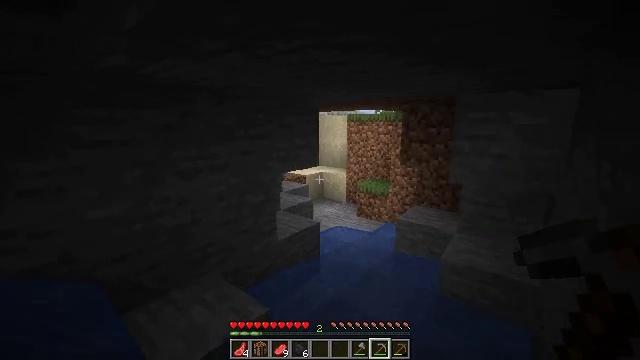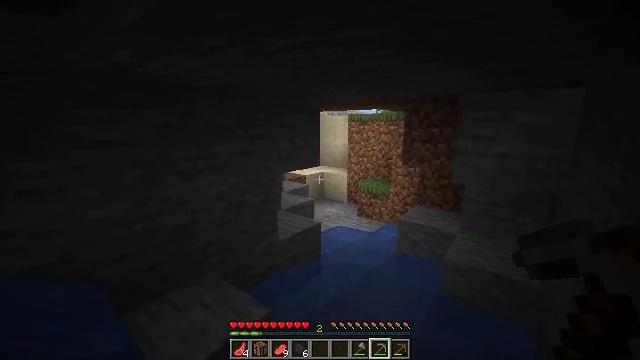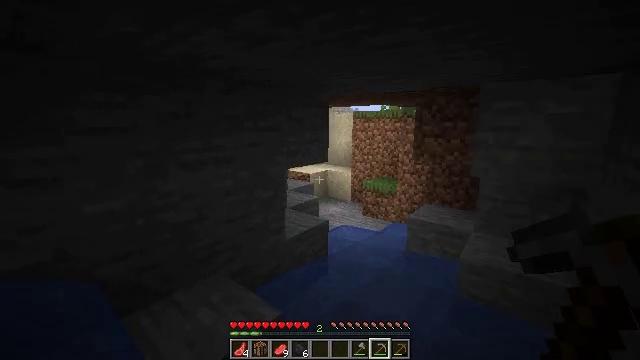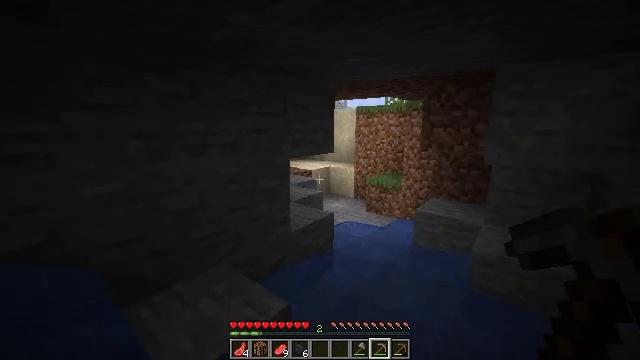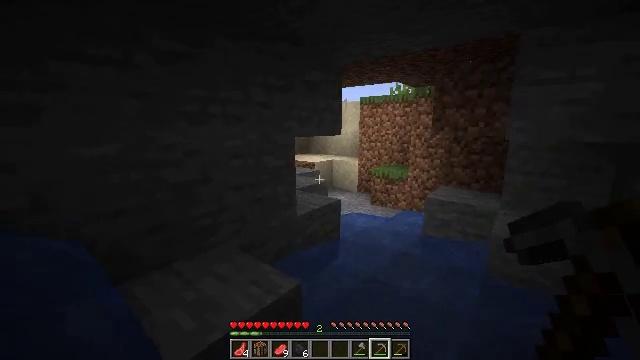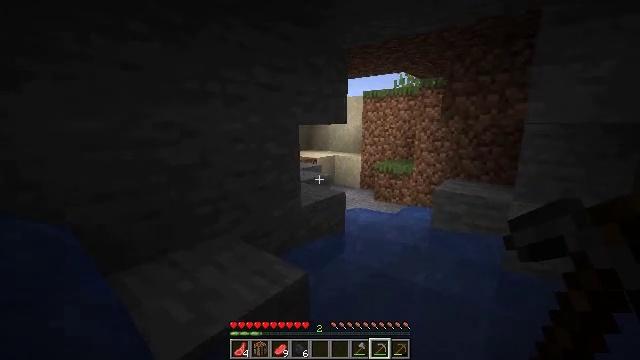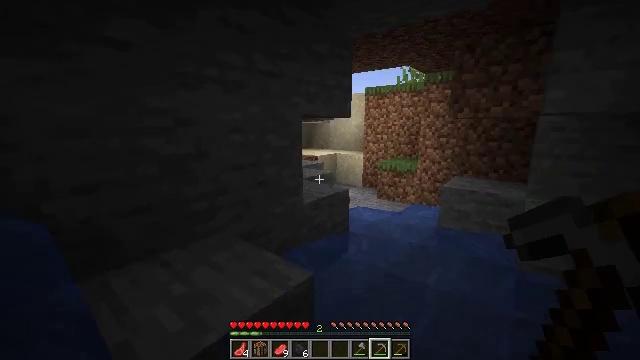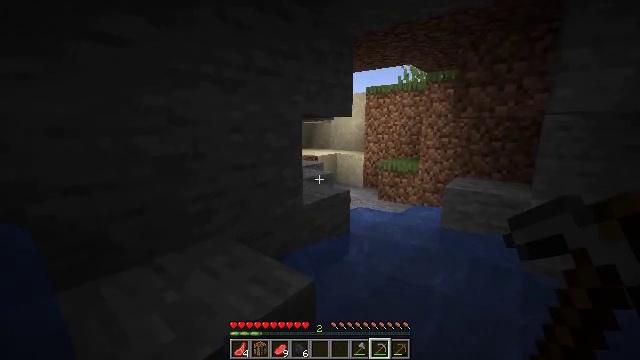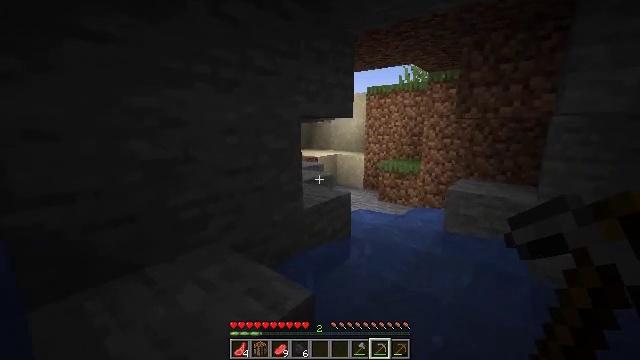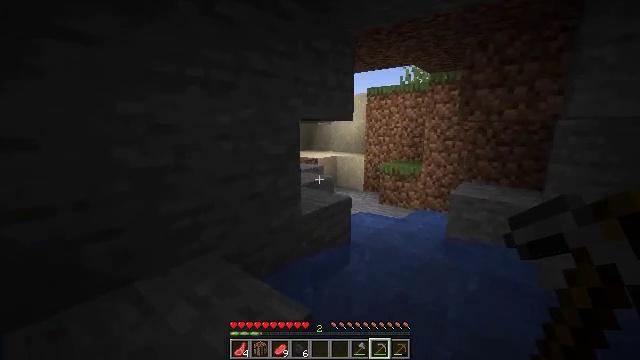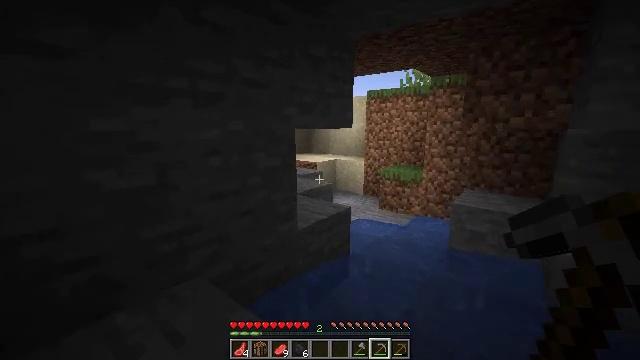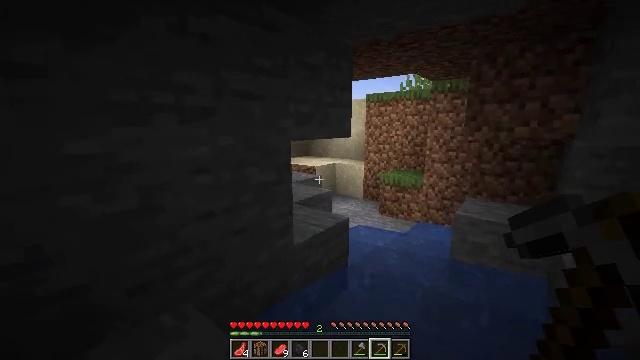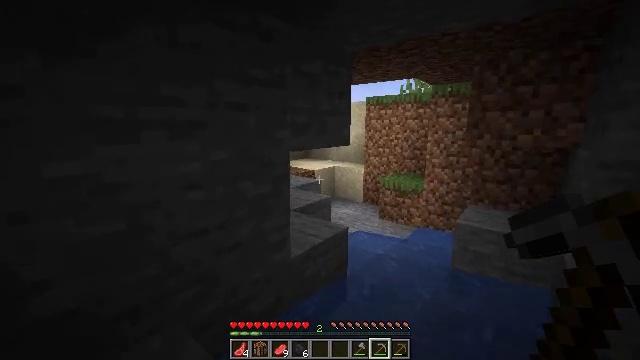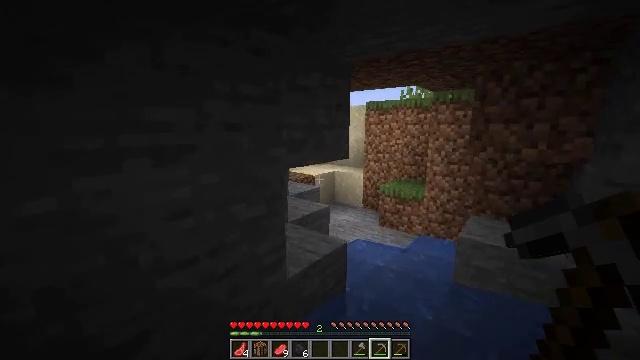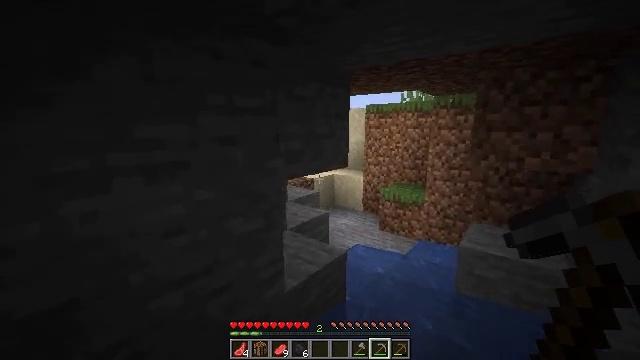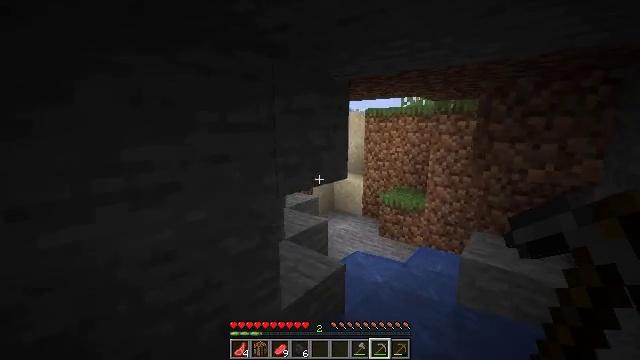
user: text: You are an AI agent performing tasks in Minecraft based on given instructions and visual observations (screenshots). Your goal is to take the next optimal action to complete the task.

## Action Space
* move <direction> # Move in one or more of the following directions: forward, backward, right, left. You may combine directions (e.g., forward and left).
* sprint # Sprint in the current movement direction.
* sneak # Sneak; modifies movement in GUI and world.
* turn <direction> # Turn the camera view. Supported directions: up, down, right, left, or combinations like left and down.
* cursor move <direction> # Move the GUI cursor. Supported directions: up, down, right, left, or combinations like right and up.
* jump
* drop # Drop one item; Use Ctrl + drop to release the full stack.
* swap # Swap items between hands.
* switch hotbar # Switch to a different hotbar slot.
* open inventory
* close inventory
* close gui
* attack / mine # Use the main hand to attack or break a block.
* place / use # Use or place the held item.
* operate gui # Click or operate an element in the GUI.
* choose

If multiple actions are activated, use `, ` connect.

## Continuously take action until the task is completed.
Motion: motion action
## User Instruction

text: Dig up some sand.
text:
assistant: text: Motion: move forward and move left
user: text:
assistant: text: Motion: move forward and move left
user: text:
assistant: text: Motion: move forward
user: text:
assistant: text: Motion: move forward, jump
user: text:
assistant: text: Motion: move forward, jump
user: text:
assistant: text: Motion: move forward, jump
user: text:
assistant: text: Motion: move forward, jump
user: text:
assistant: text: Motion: move forward, jump
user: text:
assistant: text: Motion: move forward, jump
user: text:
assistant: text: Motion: move forward, jump
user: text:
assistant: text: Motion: move forward, jump
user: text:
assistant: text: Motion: move forward, jump
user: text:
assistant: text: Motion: move forward, jump
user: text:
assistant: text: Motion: move forward, jump
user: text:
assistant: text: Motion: move forward and move right, jump
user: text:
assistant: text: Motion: move forward and move right, jump
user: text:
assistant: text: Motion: move forward and move right
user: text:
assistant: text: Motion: move forward and move right
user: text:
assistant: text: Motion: move forward and move right
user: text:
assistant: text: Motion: move forward and move right
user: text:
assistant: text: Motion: move forward and move right
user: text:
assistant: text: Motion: move forward and move right
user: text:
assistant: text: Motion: move forward and move right
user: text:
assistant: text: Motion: move forward and move right, turn left
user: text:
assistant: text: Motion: move forward
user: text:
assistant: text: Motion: move forward, turn left
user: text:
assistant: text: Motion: move forward, turn left, jump
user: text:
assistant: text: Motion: move forward, turn left, jump
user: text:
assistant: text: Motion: move forward, turn left, jump
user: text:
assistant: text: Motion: move forward, turn left, jump